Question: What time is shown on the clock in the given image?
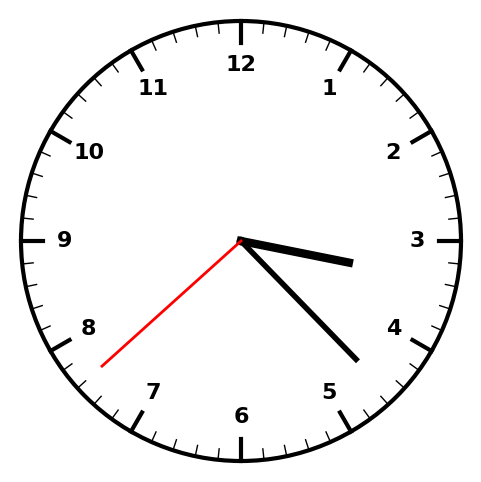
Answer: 03:22:38